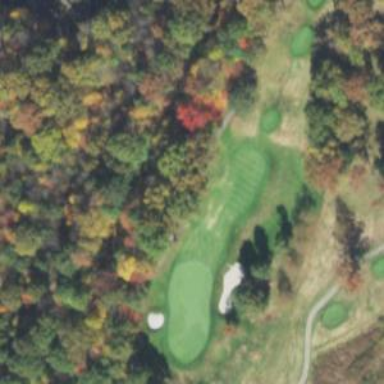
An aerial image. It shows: View of golf hole.